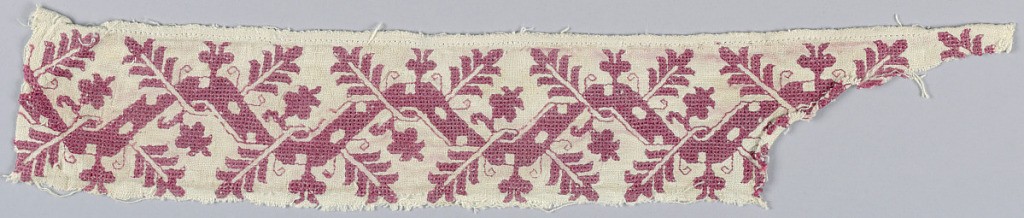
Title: Band
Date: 17th century
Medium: silk on linen Technique: embroidered
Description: Band fragment showing a geometric flowering vine in red silk on linen.